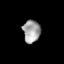
Tissue: lung
Cell type: T cells
Senescence score: 0.2265
Nuclear area (px): 388
Mean DAPI intensity: 159.09